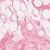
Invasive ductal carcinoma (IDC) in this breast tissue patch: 0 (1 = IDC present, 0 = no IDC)